Field crop: maize
Growth stage: 2
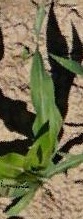
Species: maize